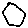
Label: hexagon